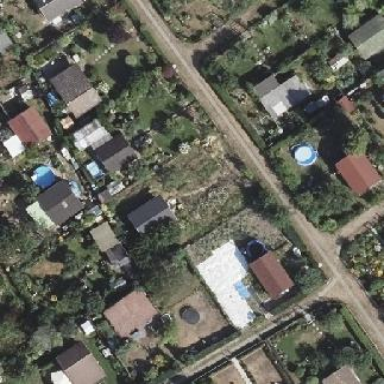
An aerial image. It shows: Plot within allotments.